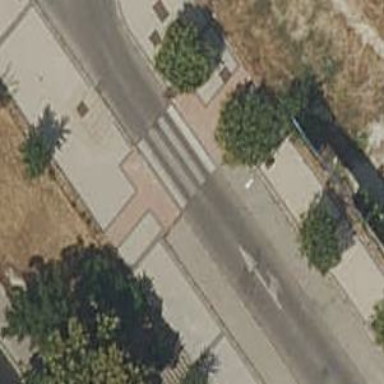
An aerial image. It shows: Footway made of paving stones.